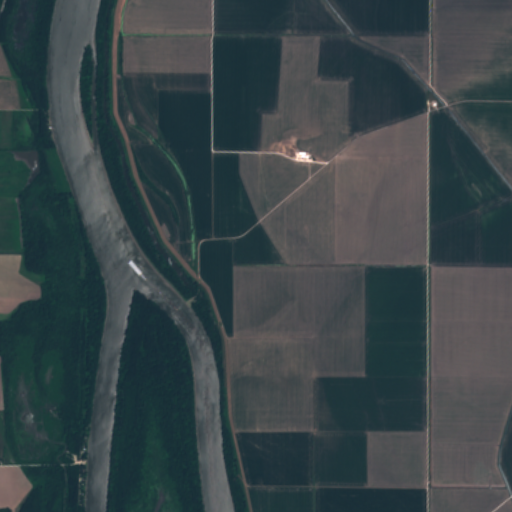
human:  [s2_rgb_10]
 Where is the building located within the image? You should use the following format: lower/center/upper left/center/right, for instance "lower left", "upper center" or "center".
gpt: The building is located in the upper center of the image.
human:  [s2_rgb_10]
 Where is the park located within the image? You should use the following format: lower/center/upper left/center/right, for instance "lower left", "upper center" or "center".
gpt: There is no park in the image.